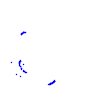
Particle: kaon